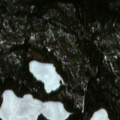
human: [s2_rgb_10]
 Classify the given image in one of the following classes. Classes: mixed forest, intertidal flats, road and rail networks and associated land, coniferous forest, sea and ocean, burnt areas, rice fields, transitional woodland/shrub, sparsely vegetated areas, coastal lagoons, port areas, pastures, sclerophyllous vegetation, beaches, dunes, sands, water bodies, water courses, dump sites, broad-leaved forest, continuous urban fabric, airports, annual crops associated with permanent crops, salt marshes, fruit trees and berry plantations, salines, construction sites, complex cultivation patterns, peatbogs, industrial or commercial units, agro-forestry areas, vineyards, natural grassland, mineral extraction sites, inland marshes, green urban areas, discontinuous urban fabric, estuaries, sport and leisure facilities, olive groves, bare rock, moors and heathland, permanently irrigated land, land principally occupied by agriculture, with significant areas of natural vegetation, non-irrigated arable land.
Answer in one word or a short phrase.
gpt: coniferous forest